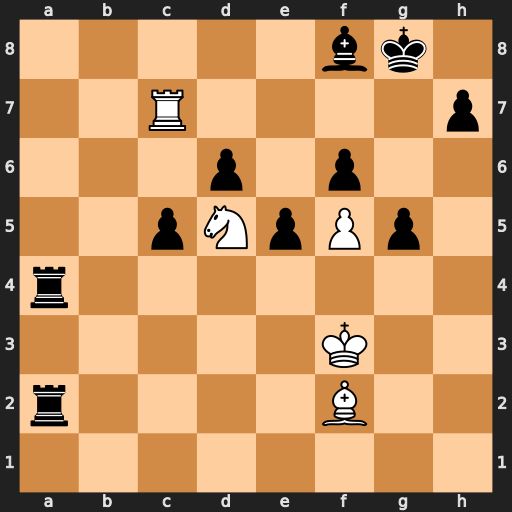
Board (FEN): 5bk1/2R4p/3p1p2/2pNpPp1/r7/5K2/r4B2/8
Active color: w
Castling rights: -
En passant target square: -
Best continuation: Nxf6+ Kh8 Rxh7#